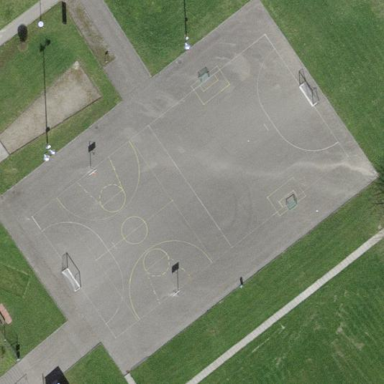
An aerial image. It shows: Multi-sport pitch with asphalt surface.